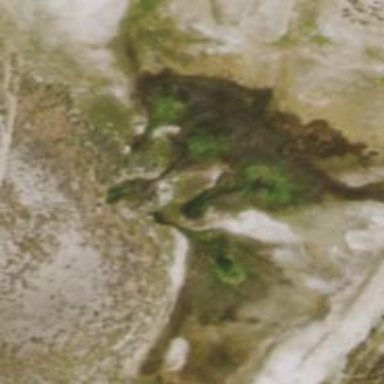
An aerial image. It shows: Natural hot spring.